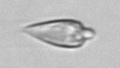
Label: Oxytoxum